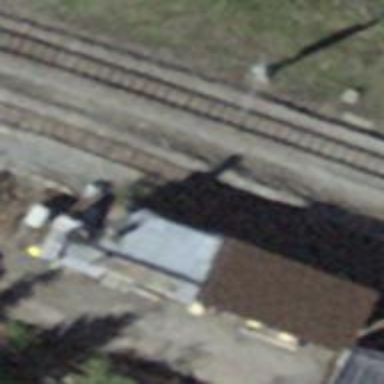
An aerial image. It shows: Narrow-gauge railway in yard setting.